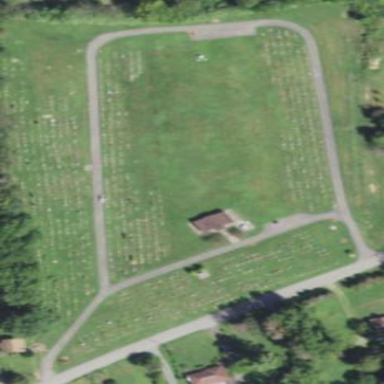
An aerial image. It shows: Grave yard.